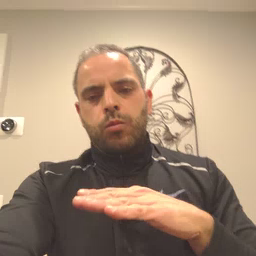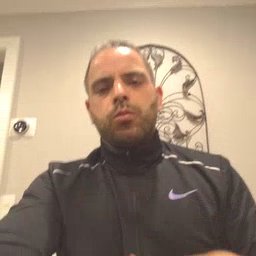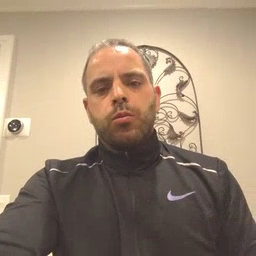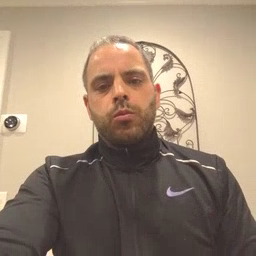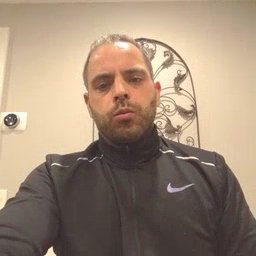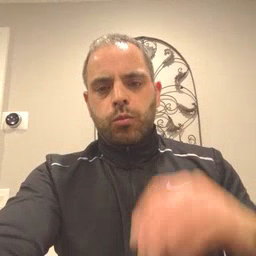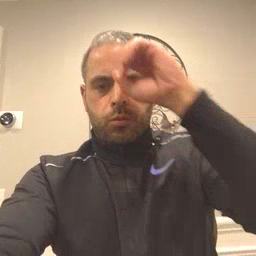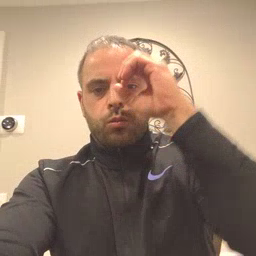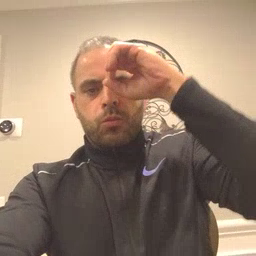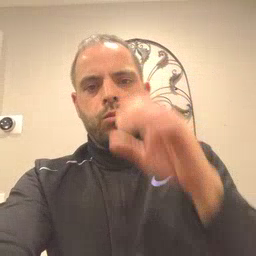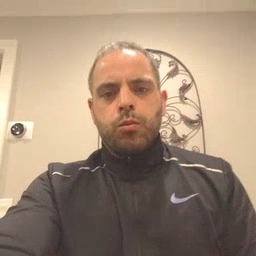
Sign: owl